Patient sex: F
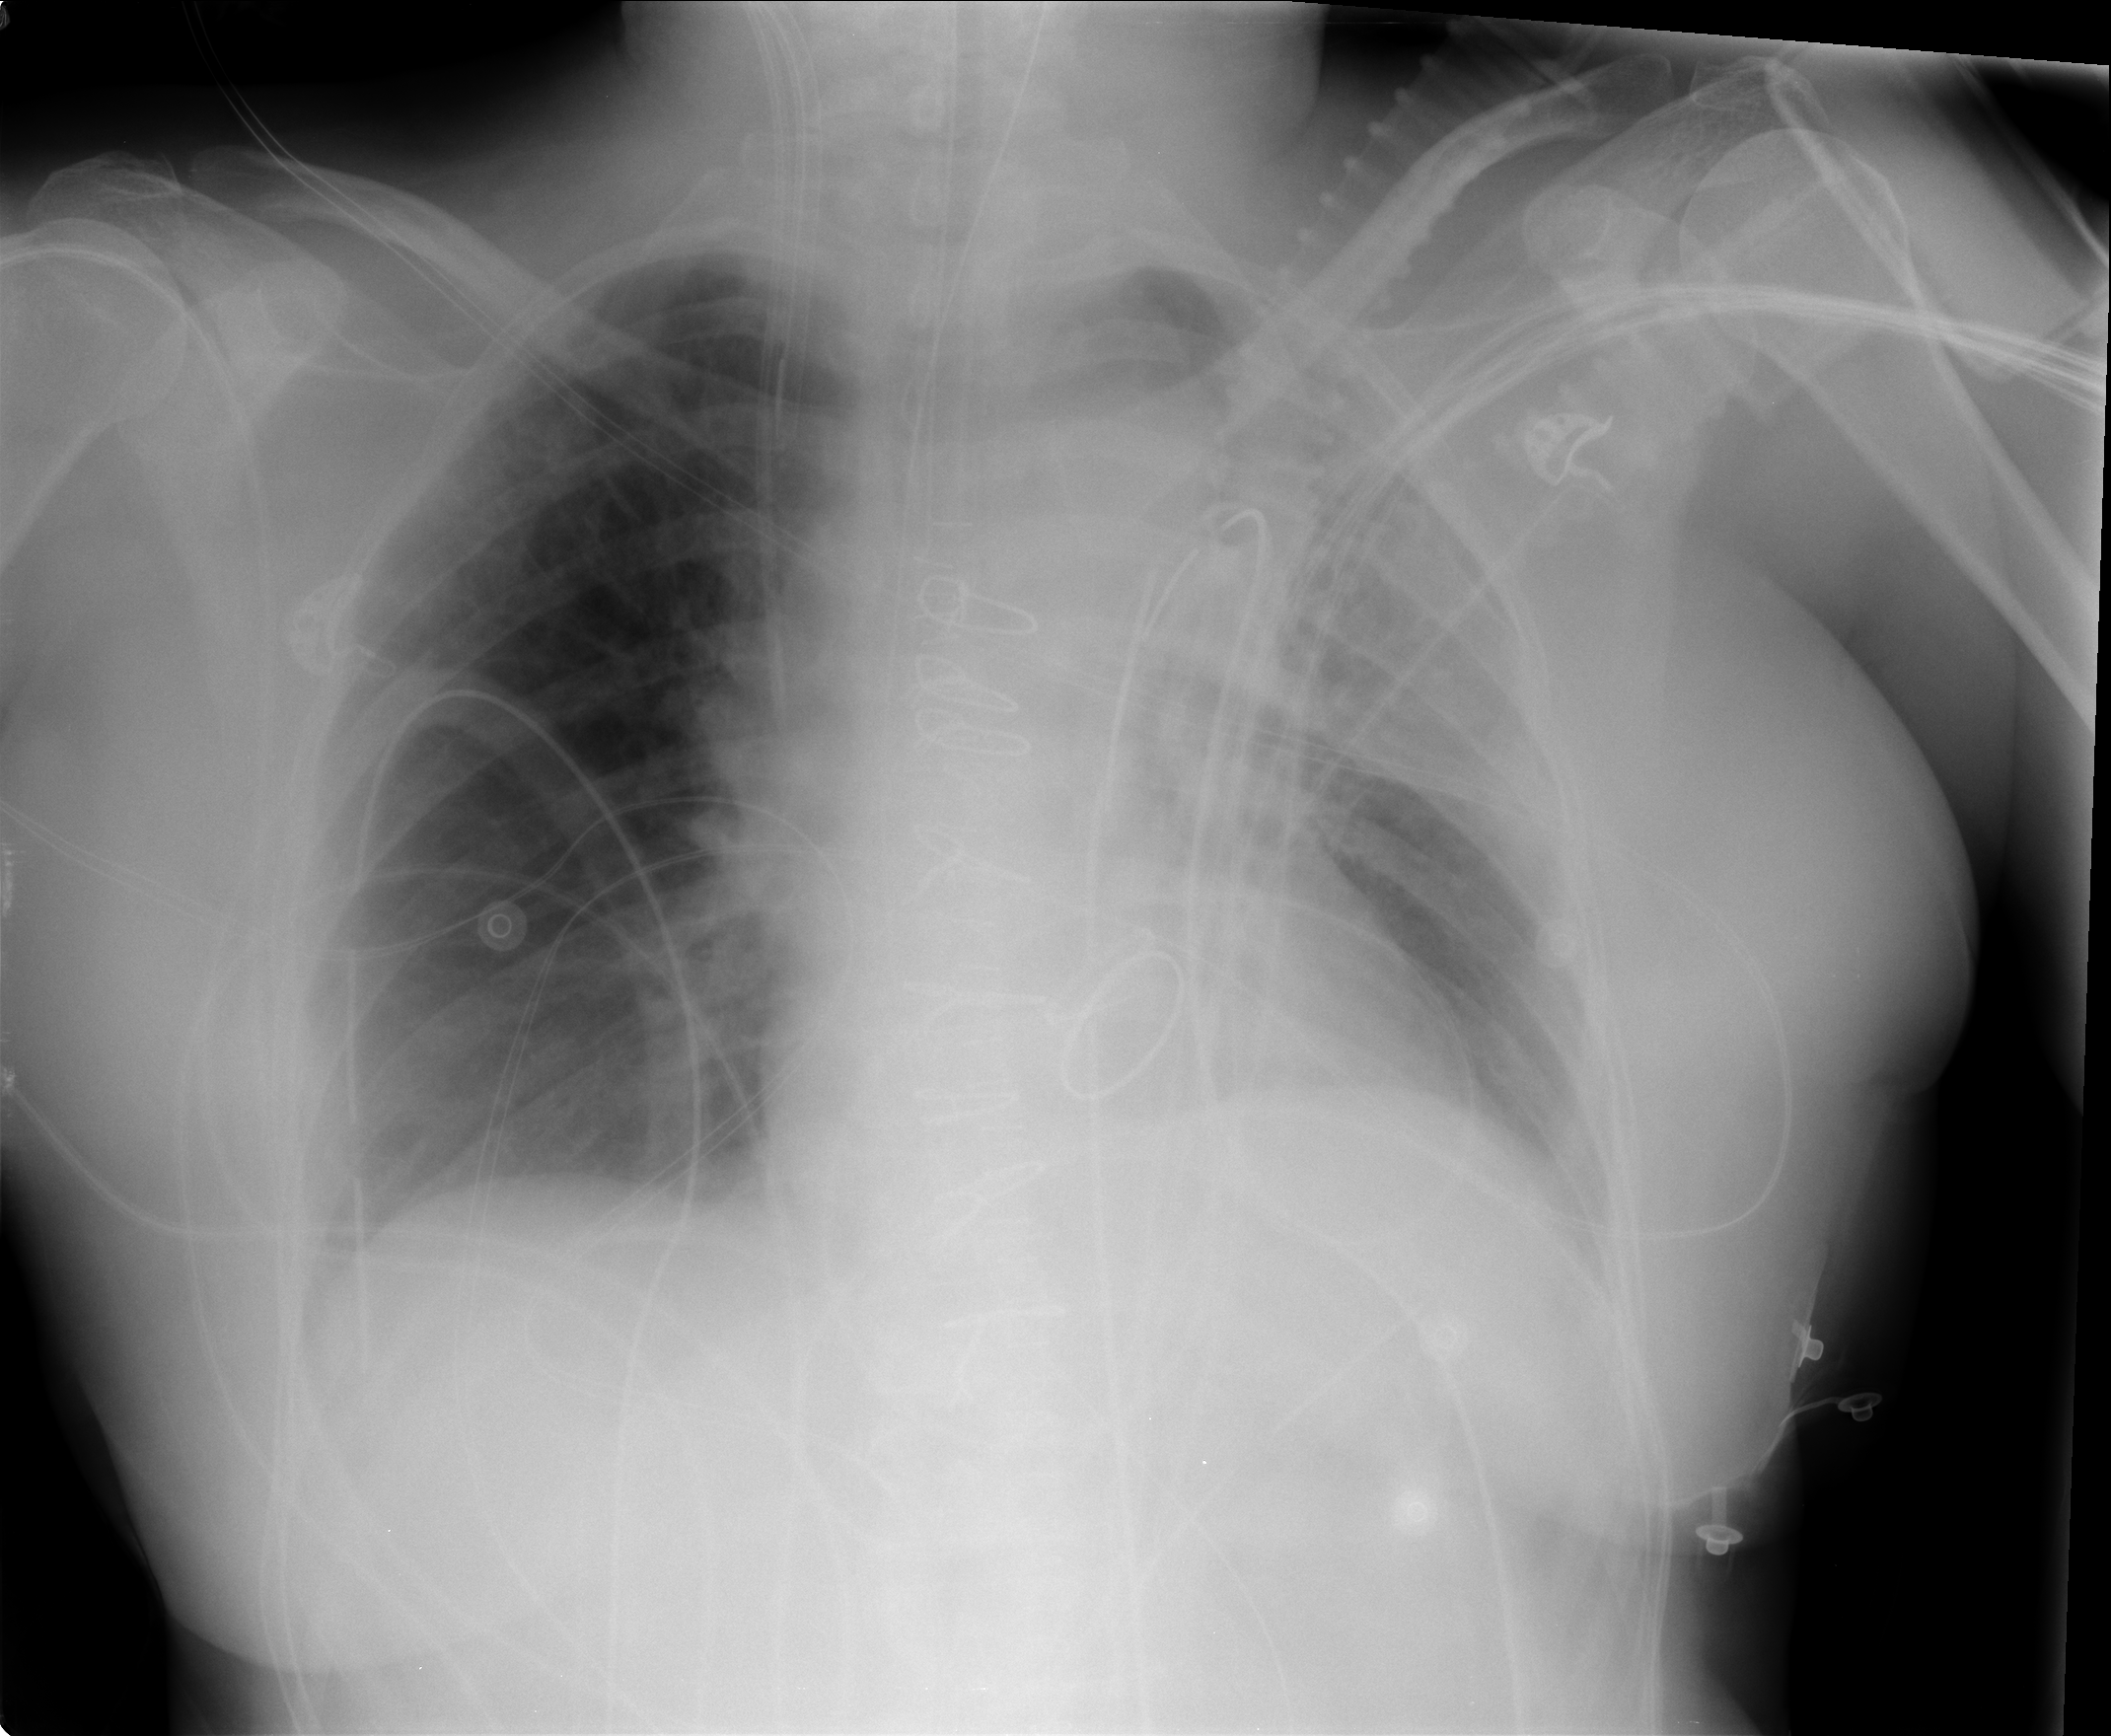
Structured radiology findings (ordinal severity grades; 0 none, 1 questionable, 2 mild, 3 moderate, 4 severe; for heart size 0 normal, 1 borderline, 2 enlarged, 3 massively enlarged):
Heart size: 0
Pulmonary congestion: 0
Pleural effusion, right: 0
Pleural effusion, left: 0
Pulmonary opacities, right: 0
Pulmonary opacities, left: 2
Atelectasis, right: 0
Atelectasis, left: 2